Question: I am trying to make web after having Python class.
And I have a problem in understanding about structure of web-page.
To make a list of page numberm, I need to extract interger form webpage. But, now the structure of webpage is changed.
Every number is in '<li>'. but the each of them is marked as different way.
For example, Interger 1 is in '<b>' tag and the others are in '<a>' tag
In this case, which way is the best way to extract those intergers with one line code?
I tried with:
'''
pagination = indeed_soup.find("ul", {"class": "pagination-list"})["aria-label"]
pagination = indeed_soup.find("ul", {"class": "pagination-list"}).get_text
'''
But I can't get a right result.
Please, if is there any idea, help me.
Thank you

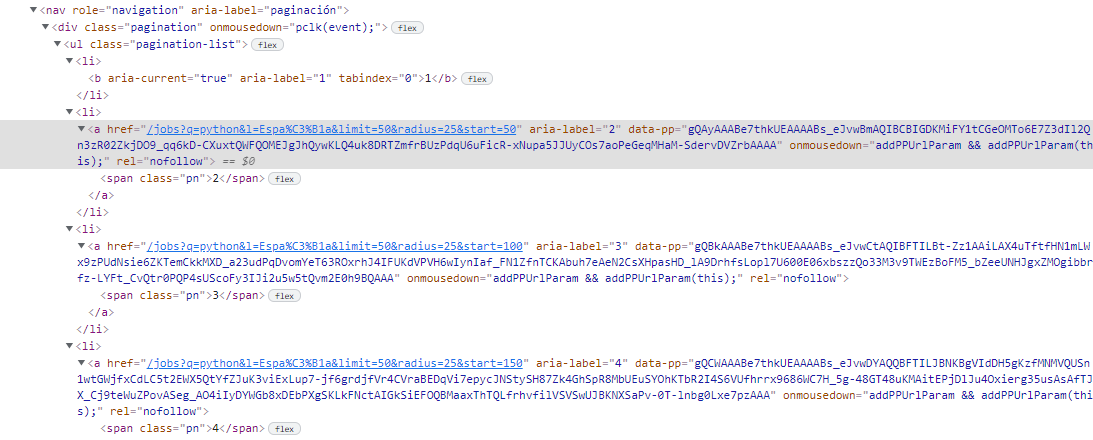
Answer: To get numbers from page-navigation, you can use next example:
'''
import requests
from bs4 import BeautifulSoup
url = "https://es.indeed.com/ofertas?as_and=python&as_phr=&as_any=&as_not=&as_ttl=&as_cmp=&jt=all&st=&salary=&radius=25&l=Espa%C3%B1a&fromage=any&limit=50&sort=&psf=advsrch&from=advancedsearch"
soup = BeautifulSoup(requests.get(url).content, "html.parser")
print(
[
int(t)
for li in soup.select(".pagination-list li")
if (t := li.get_text(strip=True))
]
)
'''
Prints:
'''
[1, 2, 3, 4, 5]
'''